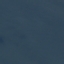
Label: SeaLake